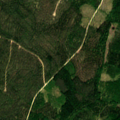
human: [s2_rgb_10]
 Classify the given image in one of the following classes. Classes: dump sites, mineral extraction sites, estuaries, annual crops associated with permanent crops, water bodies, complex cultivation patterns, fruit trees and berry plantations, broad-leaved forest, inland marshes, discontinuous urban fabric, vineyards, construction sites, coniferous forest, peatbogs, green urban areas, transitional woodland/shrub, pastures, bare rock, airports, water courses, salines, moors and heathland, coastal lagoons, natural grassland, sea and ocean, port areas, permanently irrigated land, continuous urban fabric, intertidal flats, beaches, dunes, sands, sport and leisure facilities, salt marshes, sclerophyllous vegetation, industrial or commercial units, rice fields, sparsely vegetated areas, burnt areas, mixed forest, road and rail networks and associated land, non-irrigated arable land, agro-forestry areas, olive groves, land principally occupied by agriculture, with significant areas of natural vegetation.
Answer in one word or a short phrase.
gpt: coniferous forest, mixed forest